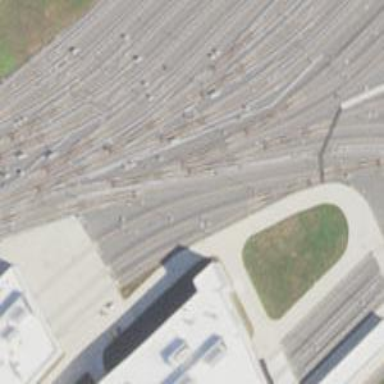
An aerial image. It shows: Yard area with electrified rail tracks.